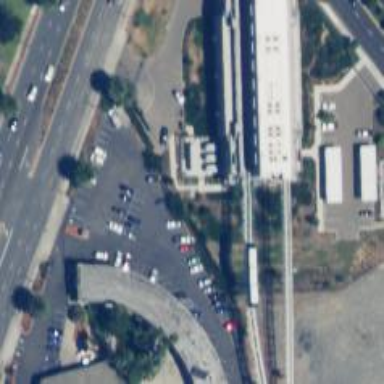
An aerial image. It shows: Monorail bridge over yard.